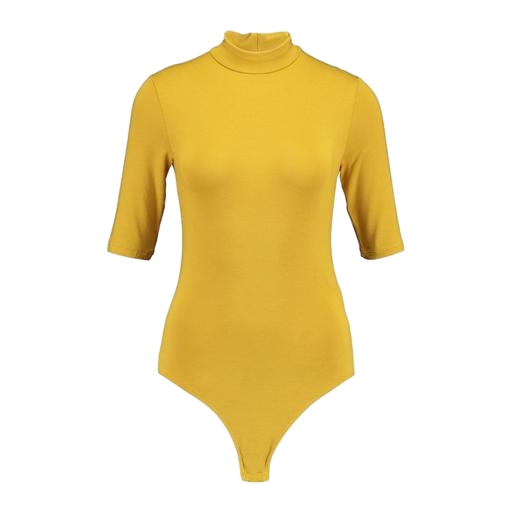
yellow 3/4-sleeve, gold high-neck top, high-neck top, white background